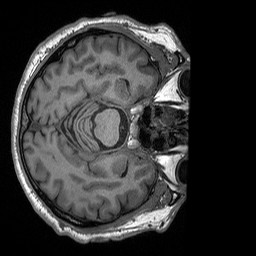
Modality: T1w
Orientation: axial
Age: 68
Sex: male
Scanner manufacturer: siemens
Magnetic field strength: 3 T
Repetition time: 2.4 s
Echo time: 0.00226 s